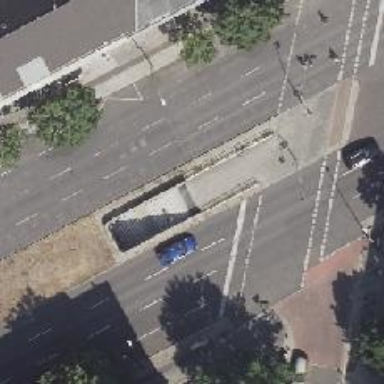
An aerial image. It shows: Subway entrance for railway system.